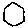
Label: hexagon